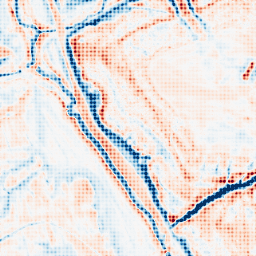
Category: edge_preserving
Decomposition family: bilateral
Decomposition parameters: d: 21
sigma_color: 100
sigma_space: 100
Upsampling method: sinc_blackman
Upsampling parameters: scale: 8
kernel_size: 8
Upsampling scale: 8